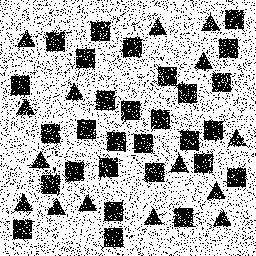
Squares: 29
Triangles: 15
Stars: 0
Total shapes: 44